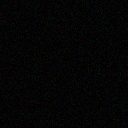
Screen state: off